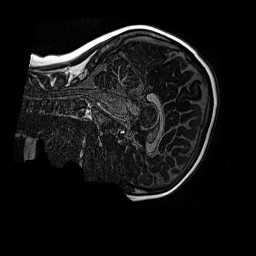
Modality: MP2RAGE
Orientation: sagittal
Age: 10
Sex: male
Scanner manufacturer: siemens
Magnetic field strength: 3 T
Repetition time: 4 s
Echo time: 0.00299 s